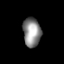
Tissue: lung
Cell type: Epithelial cells
Senescence score: 0.2312
Nuclear area (px): 506
Mean DAPI intensity: 139.794